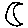
Label: moon